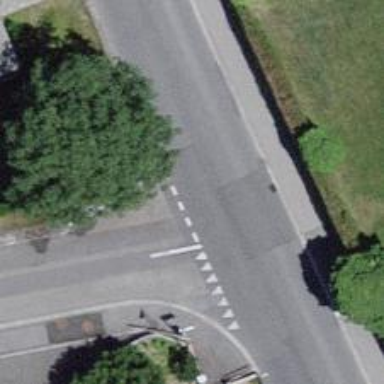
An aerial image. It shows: Bus stop with platform for public transport.